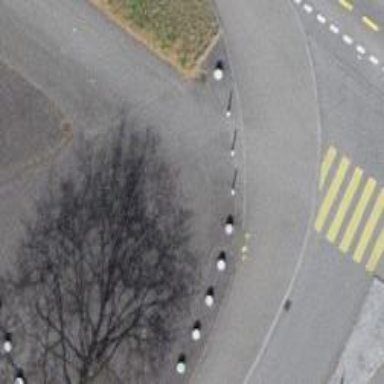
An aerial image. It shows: Bollard barrier.